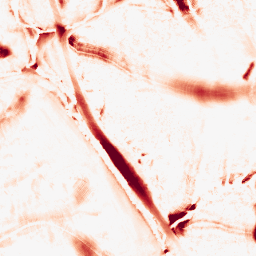
Category: morphological
Decomposition family: tophat
Decomposition parameters: size: 20
mode: white
Upsampling method: sinc_hamming
Upsampling parameters: scale: 4
kernel_size: 8
Upsampling scale: 4